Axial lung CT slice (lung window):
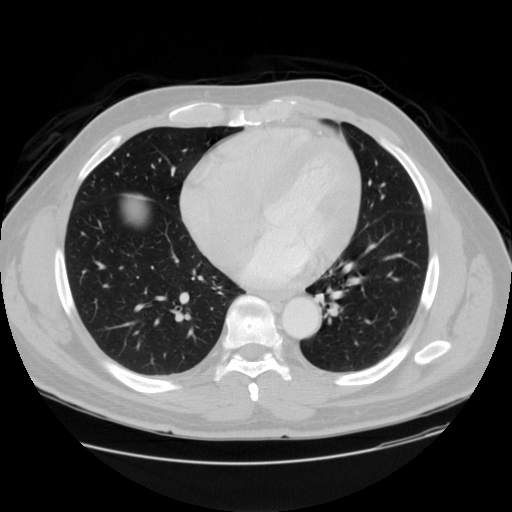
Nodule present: no